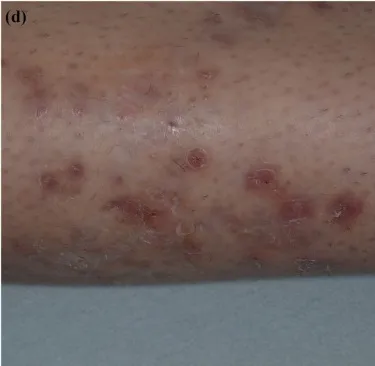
A detail of the others atrophic and hyperpigmented sequelae resulting from previous erosive lesions on the left leg of the patient.
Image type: medical_photograph (skin_photograph)